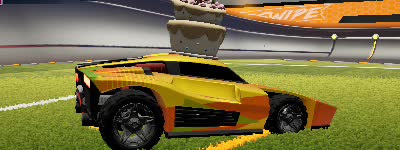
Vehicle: breakout